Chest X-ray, PA view. Patient: 13 years old, sex F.
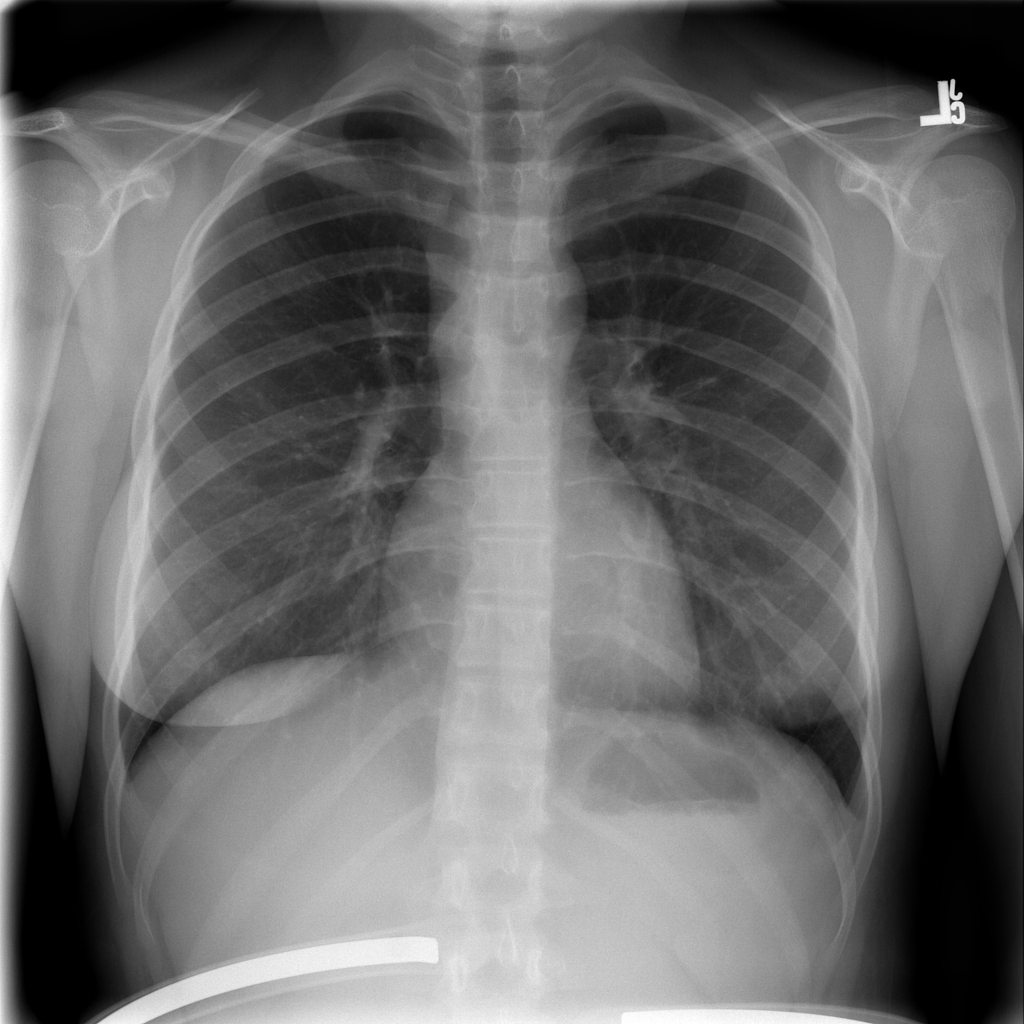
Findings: No Finding